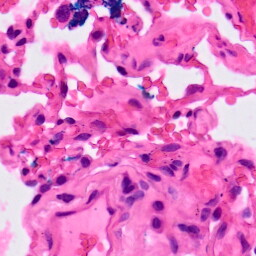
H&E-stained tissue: Lung